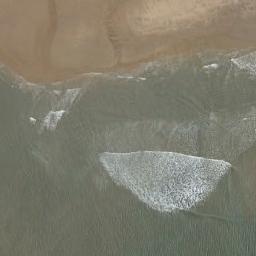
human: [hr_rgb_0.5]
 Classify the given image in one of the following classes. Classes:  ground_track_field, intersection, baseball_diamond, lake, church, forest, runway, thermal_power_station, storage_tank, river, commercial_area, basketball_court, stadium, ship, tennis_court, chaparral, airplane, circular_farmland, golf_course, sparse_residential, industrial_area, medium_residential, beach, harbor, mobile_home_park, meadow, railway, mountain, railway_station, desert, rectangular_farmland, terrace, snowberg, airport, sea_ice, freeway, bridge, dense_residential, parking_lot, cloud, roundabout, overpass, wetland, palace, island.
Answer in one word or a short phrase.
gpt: beach